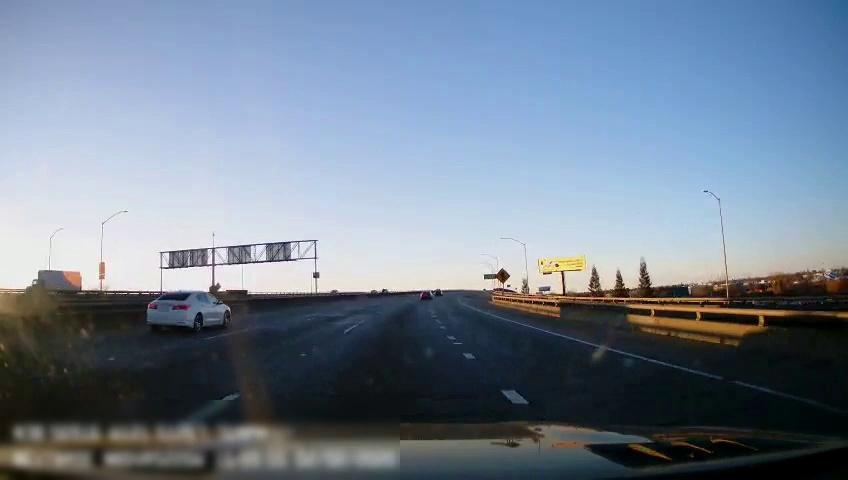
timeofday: Day
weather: Sunny
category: Drivable Space
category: Vehicles | Car
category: Vehicles | Car
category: Vehicles | Truck
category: Lanes | Current Lane
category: Lanes | Current Lane
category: Lanes | Alternate Lane
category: Lanes | Alternate Lane
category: Traffic | Signs
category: Traffic | Signs